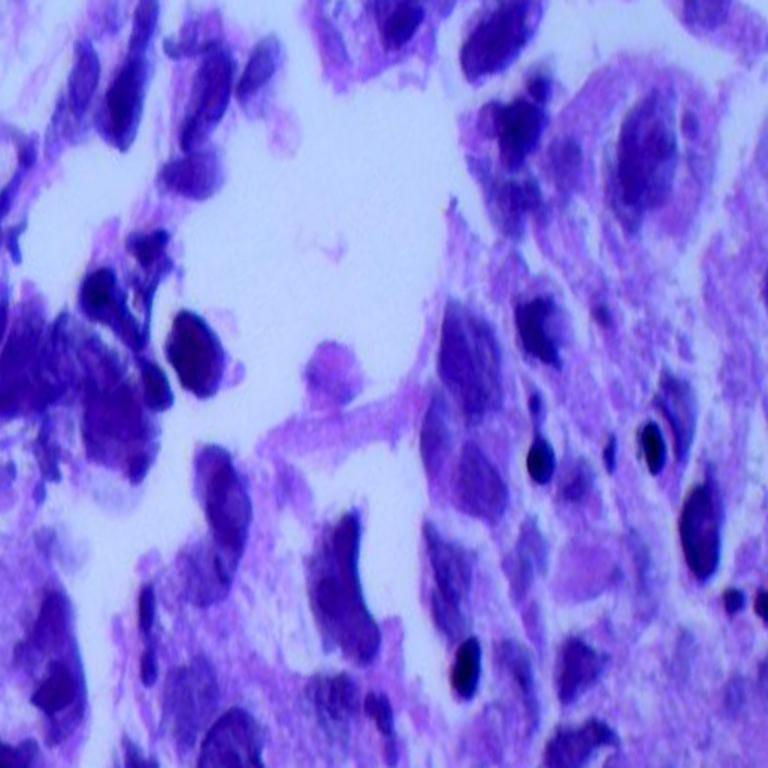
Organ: lung
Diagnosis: adenocarcinomas